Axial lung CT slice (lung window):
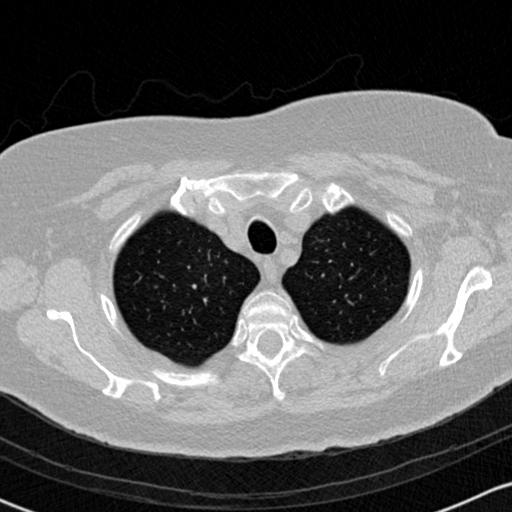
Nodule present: no